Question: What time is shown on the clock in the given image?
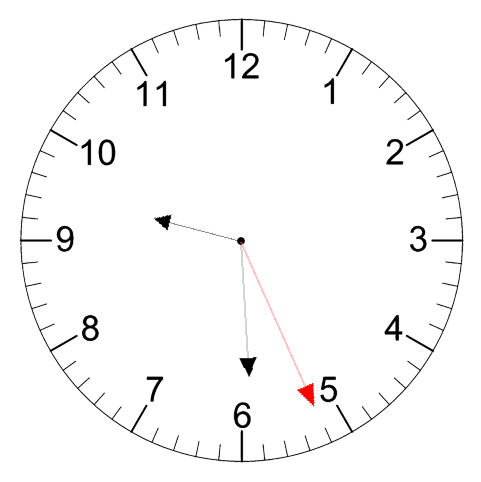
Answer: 09:29:26